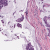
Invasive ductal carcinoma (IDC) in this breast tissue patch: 1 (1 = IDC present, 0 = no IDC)